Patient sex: F
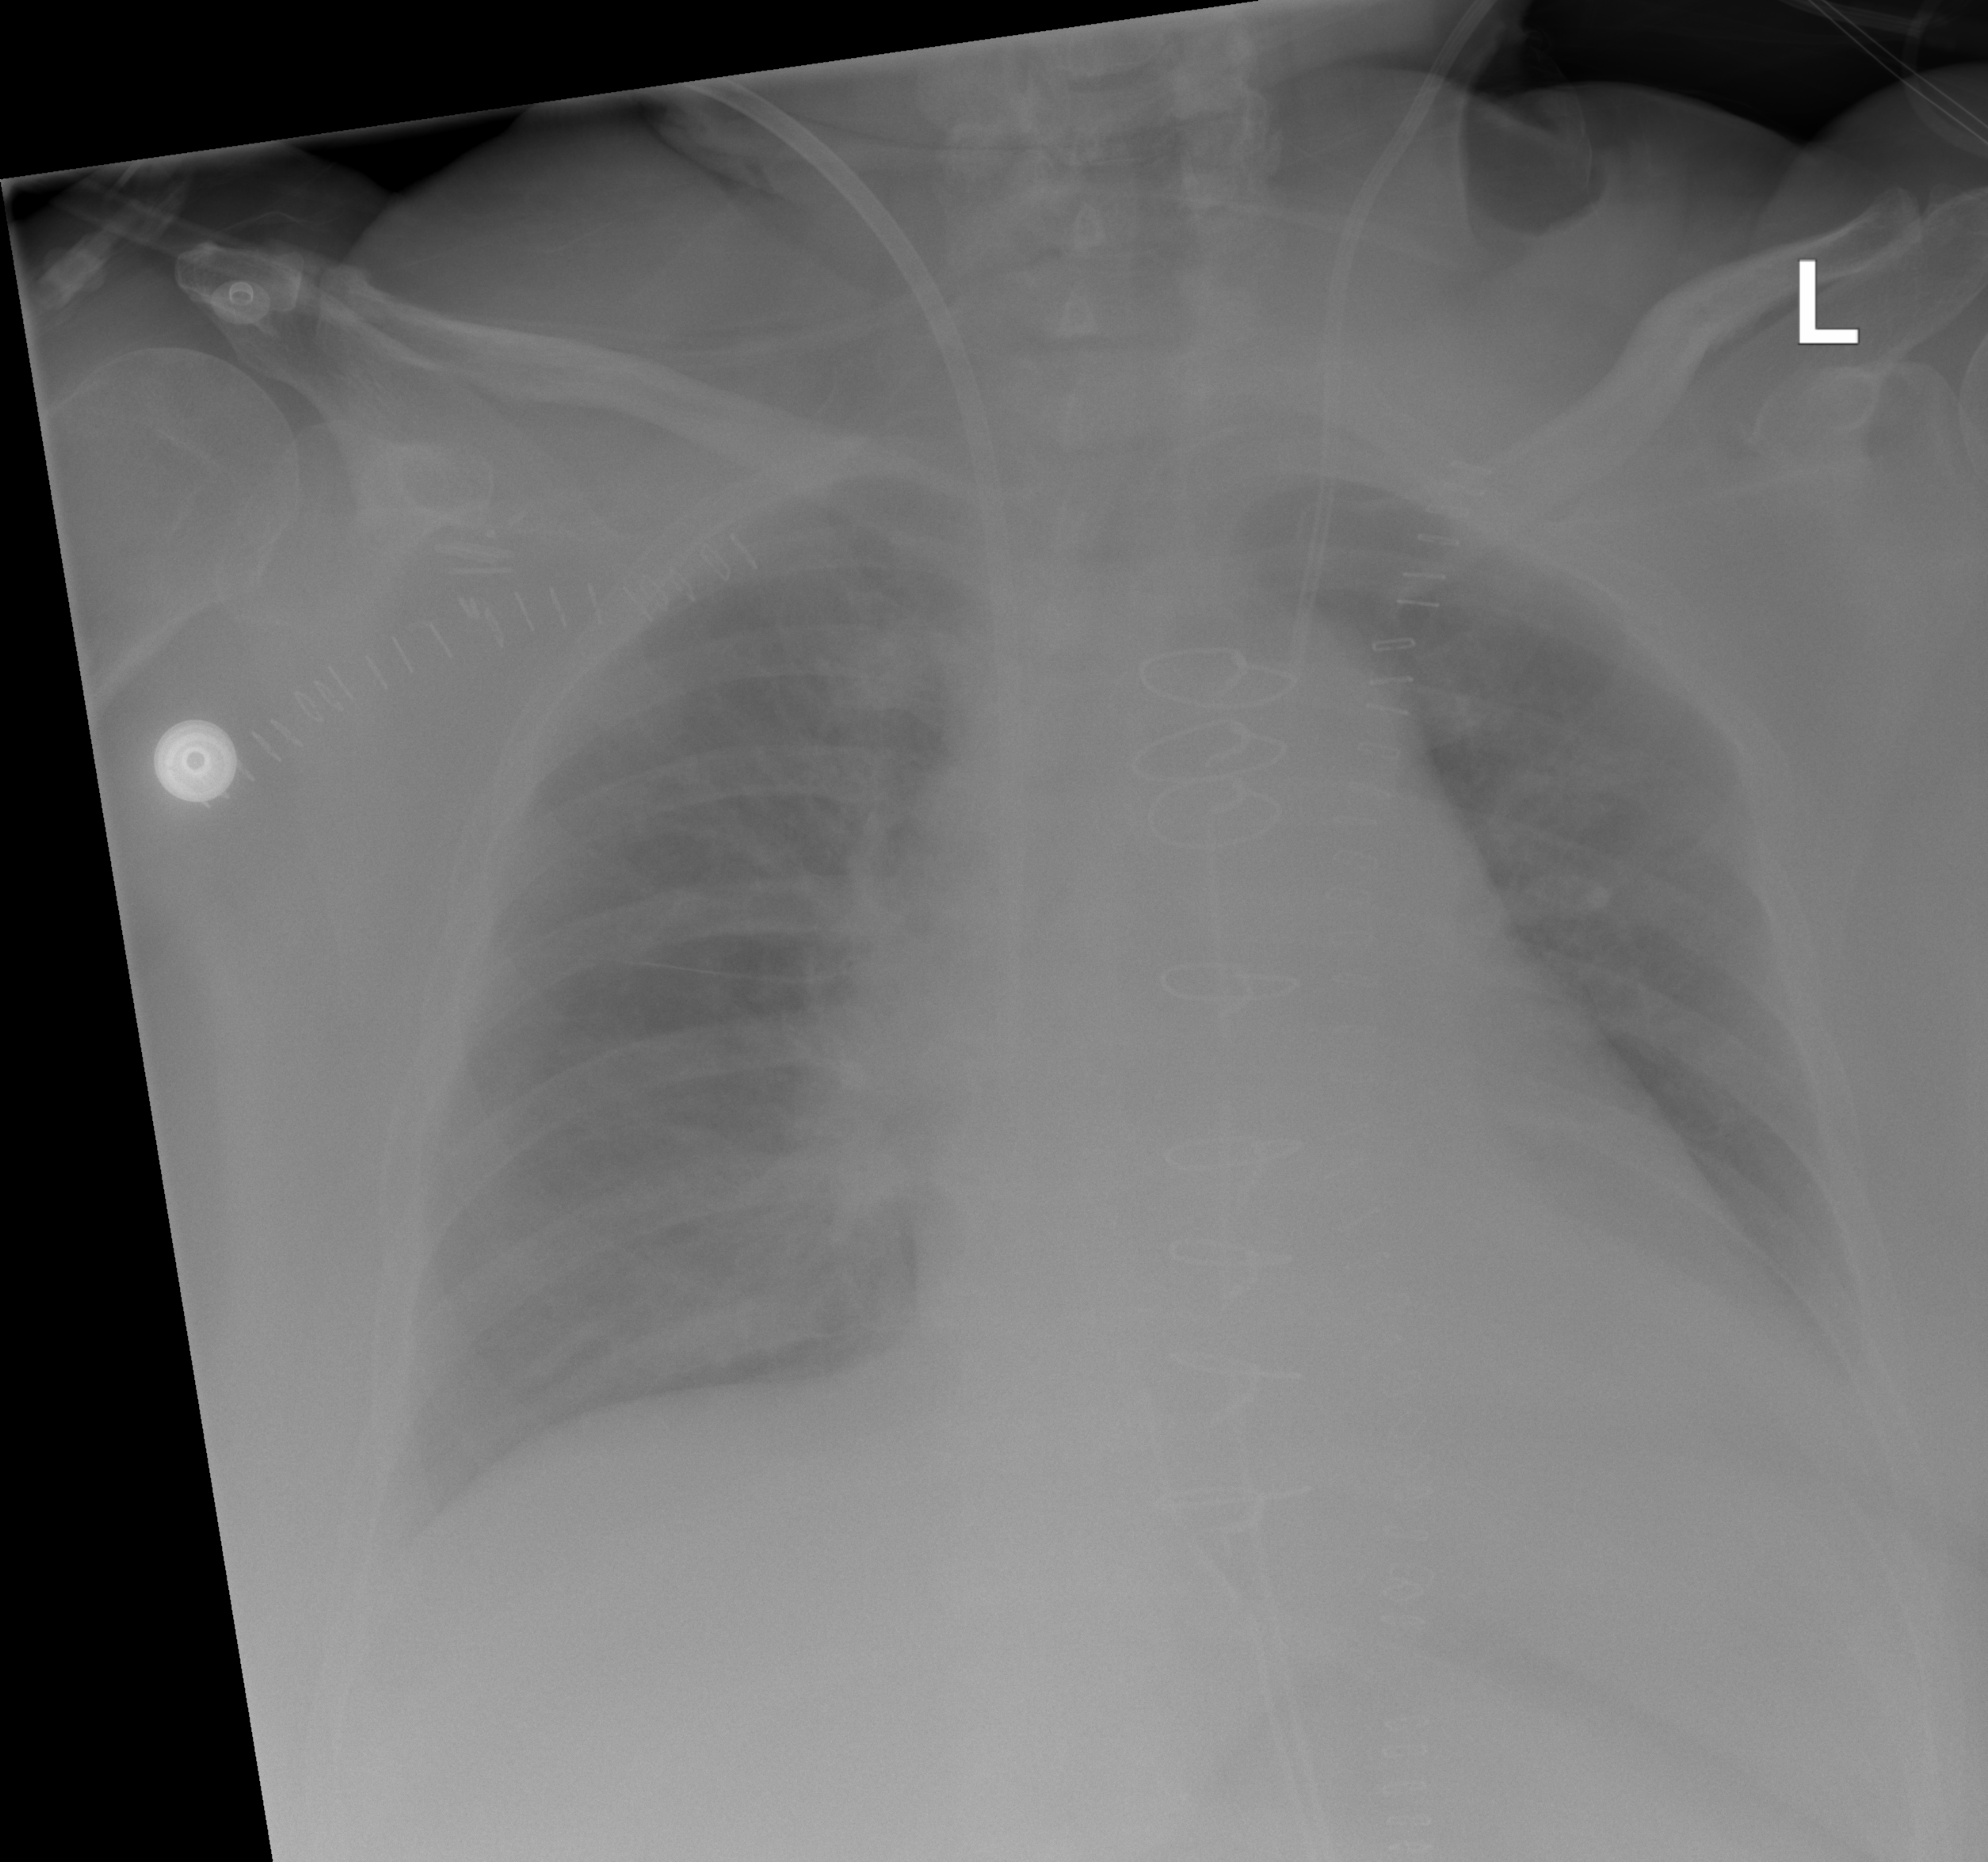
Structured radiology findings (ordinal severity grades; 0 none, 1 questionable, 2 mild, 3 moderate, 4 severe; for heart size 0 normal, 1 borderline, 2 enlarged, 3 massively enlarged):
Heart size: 2
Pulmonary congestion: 2
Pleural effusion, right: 0
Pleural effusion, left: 0
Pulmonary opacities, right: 0
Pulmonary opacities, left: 0
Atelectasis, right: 0
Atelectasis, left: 0